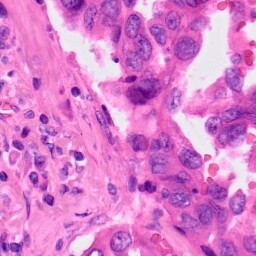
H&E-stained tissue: Lung